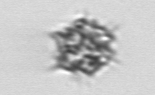
Label: Dictyocha